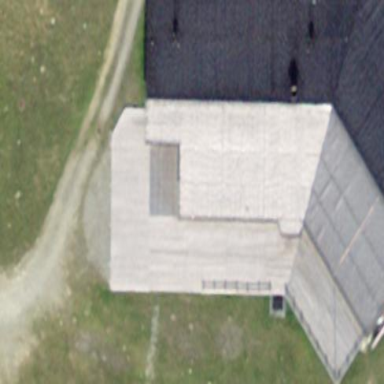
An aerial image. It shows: Restaurant building.